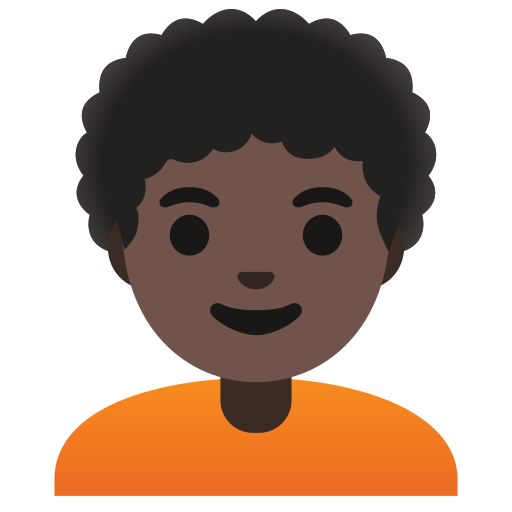
Emoji: 🧑🏿‍🦱